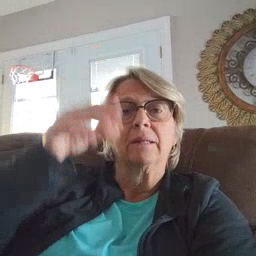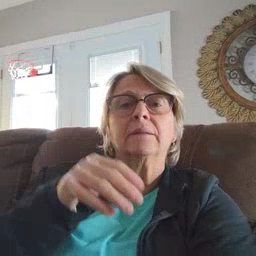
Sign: dad